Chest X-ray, AP view. Patient: 47 years old, sex F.
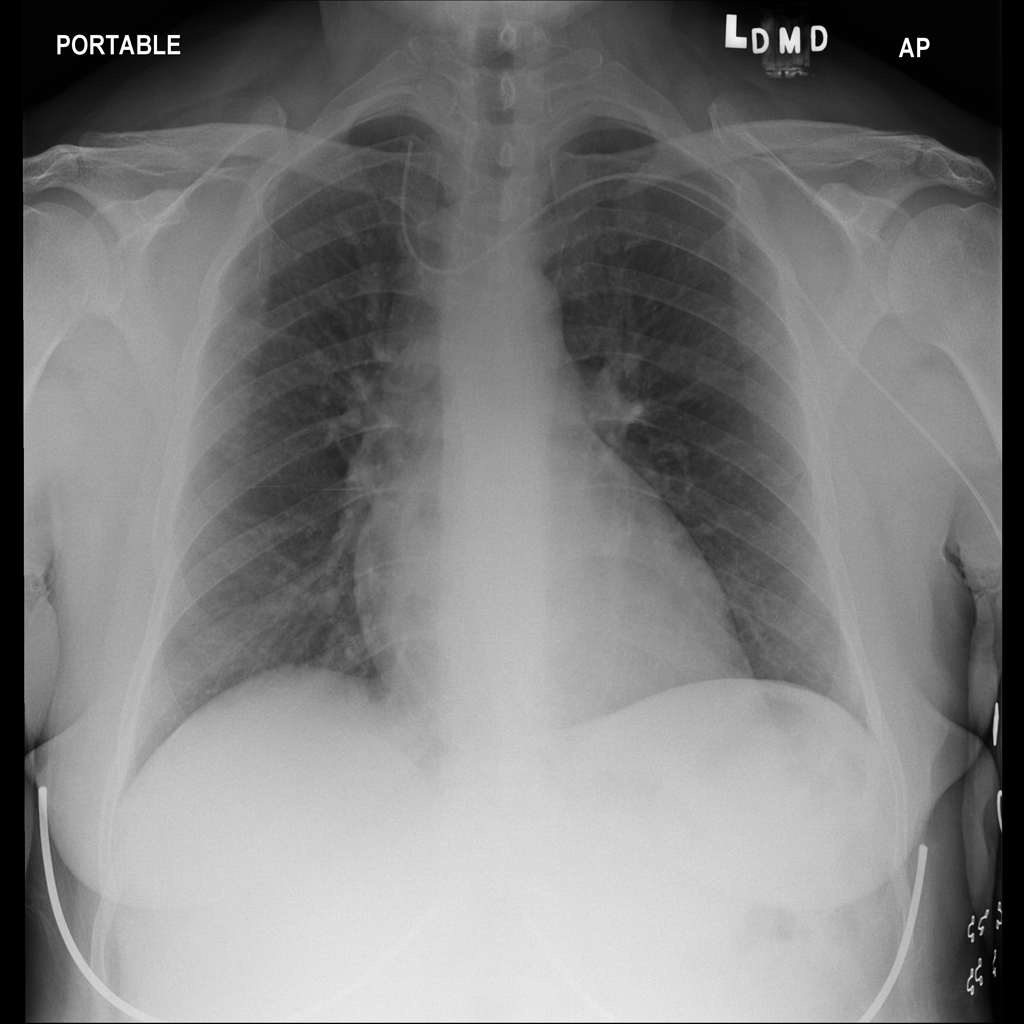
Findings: No Finding